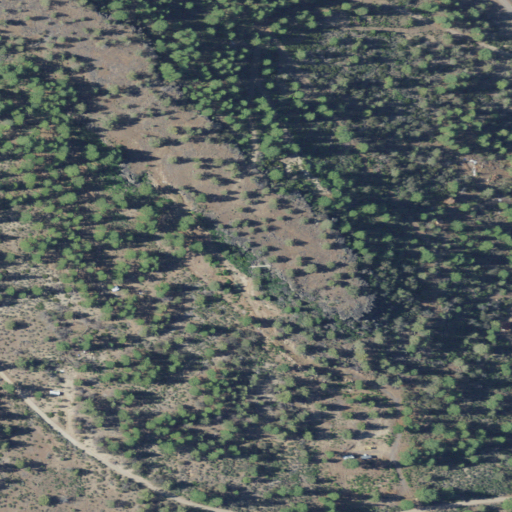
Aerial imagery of ridge(s) in Oregon named Buckmaster Point containing evergreen forest and shrub